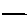
Label: line